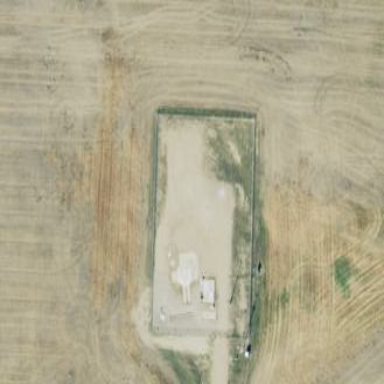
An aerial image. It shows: Military bunker enclosed by fence.